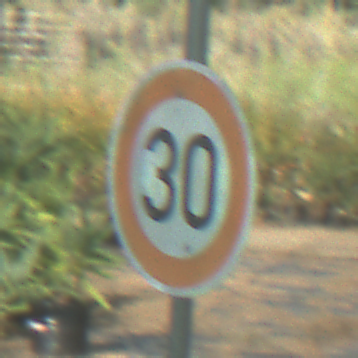
Verkehrszeichen: Geschwindigkeit30
Umgebung: Roofed, Special
Tageszeit: MorningAfternoon
Wetter: PartlyCloudy
Licht: Natural
Jahreszeit: NotSpecified
Kontrast: MediumContrast